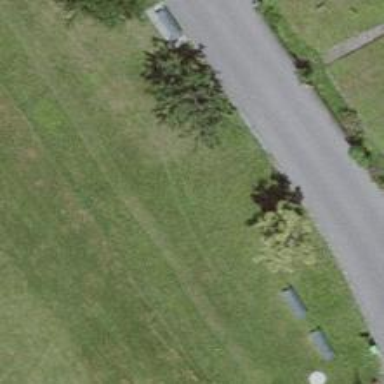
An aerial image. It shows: Brown bench in the vicinity.